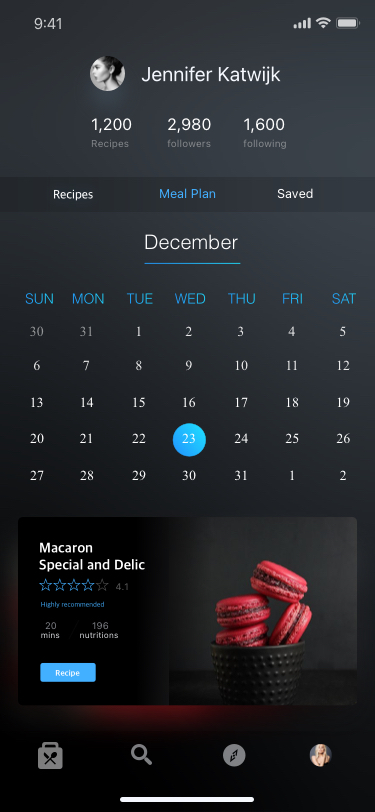
Text in this UI design:
Jennifer Katwijk